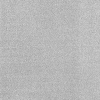
Atmospheric dust classification: dusty